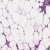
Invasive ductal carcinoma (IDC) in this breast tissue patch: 0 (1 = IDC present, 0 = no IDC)